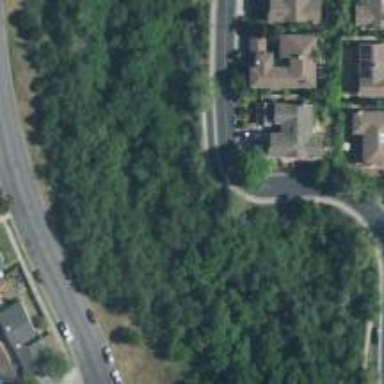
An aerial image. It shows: Footway along the road.